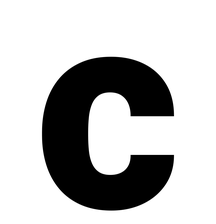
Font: Roboto_Black